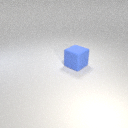
large blue rubber cube